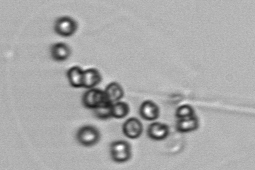
Label: Phaeocystis